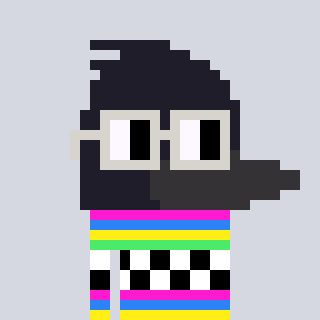
a pixel art character with square light gray glasses, a raven-shaped head and a teal-colored body on a cool background